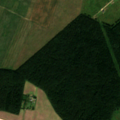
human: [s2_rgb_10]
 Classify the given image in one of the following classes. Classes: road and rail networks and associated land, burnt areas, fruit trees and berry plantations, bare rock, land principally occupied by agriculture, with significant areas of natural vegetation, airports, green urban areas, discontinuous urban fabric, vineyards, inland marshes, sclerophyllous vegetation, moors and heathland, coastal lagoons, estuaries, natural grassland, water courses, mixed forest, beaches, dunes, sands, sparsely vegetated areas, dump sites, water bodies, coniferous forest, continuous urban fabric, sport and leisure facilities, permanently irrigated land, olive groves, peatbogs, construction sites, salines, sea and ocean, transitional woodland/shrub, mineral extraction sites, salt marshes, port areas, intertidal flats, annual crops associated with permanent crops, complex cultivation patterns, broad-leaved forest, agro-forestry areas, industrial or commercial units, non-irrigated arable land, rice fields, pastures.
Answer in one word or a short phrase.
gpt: non-irrigated arable land, fruit trees and berry plantations, complex cultivation patterns, broad-leaved forest, mixed forest